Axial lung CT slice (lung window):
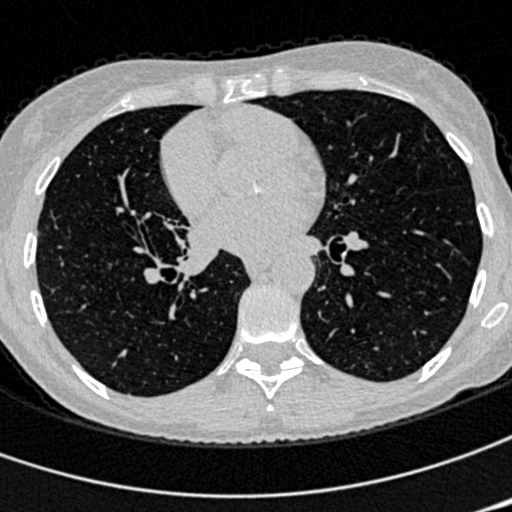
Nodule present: no